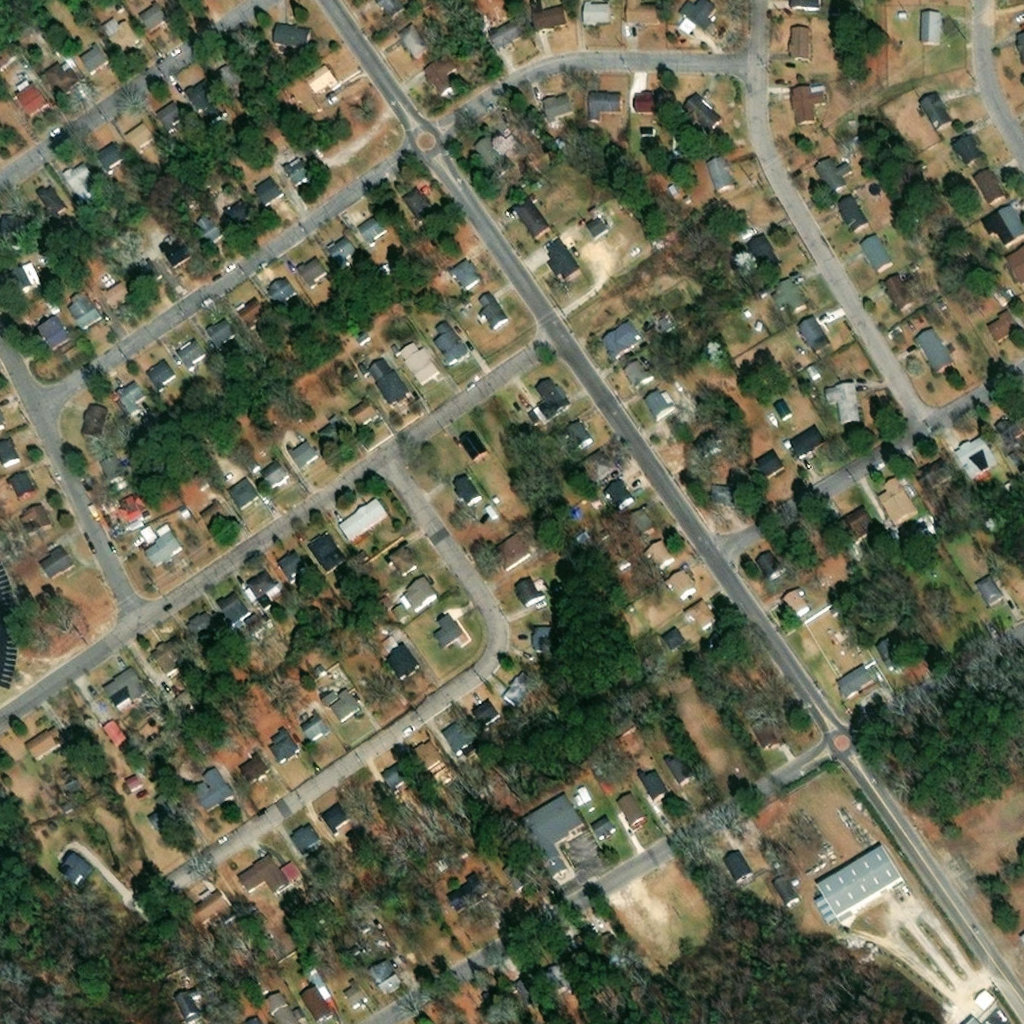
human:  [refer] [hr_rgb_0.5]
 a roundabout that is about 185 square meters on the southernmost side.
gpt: <box>[[80, 70, 83, 74, 0]]</box>